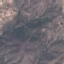
Land use / land cover: HerbaceousVegetation